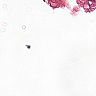
Metastatic tissue present: no